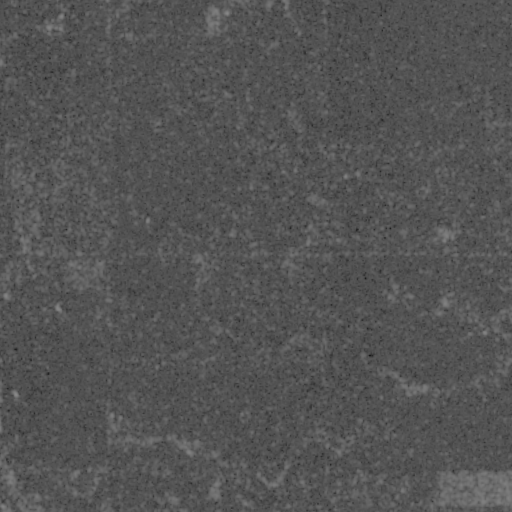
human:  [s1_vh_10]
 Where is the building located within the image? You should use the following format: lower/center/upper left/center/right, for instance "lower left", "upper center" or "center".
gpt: The building is located in the center right of the image.
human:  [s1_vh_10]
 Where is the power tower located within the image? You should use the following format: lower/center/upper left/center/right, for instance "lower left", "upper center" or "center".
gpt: There is no power tower in the image.

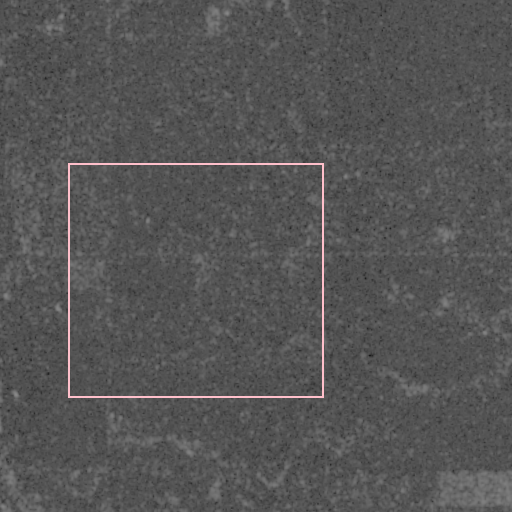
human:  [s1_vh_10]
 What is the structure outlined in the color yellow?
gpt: There is no yellow outline.
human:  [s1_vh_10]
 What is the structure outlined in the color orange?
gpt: There is no structure outlined in orange.